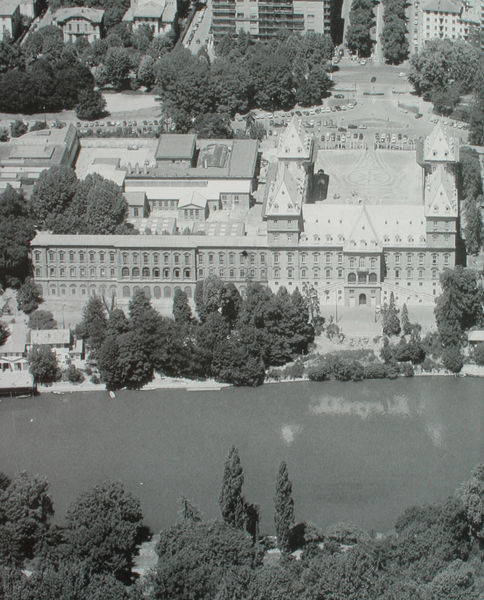
Titel: Gesamtansicht
Künstler: Carlo di Castellamonte
Standort: Torino
Institution: Castello del Valentino
Schlagwörter: baum, dunkel, schatten, wasser, weiß, bäume, fluss, see, stadt, ufer, fenster, grau, hell, licht, schwarz, strasse, tür, anlage, dach, gebäude, haus, park, schloss, architektur, barock, häuser, spiegelung, gewässer, kanal, sonne, pflanzen, theater, wald, turm, garten, balkon, küste, ansicht, fassade, perspektive, türen, dächer, platz, rand, vogelperspektive, auto, promenade, flus, luft, tor, reflexion, foto, fotografie, luftaufnahme, oben, photographie, straßen, eingang, innenhof, berlin, burg, türme, palast, symmetrisch, schwarz-weiss, photo, residenz, platten, museum, autos, fahrzeuge, flussufer, fasade, stadtschloss, prag, luftbild, hochhaus, hochhäuser, trakte, flu, plattenbau, plattenbauten, bonn, 1640